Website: crate-barrel
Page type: stored-credit-cards
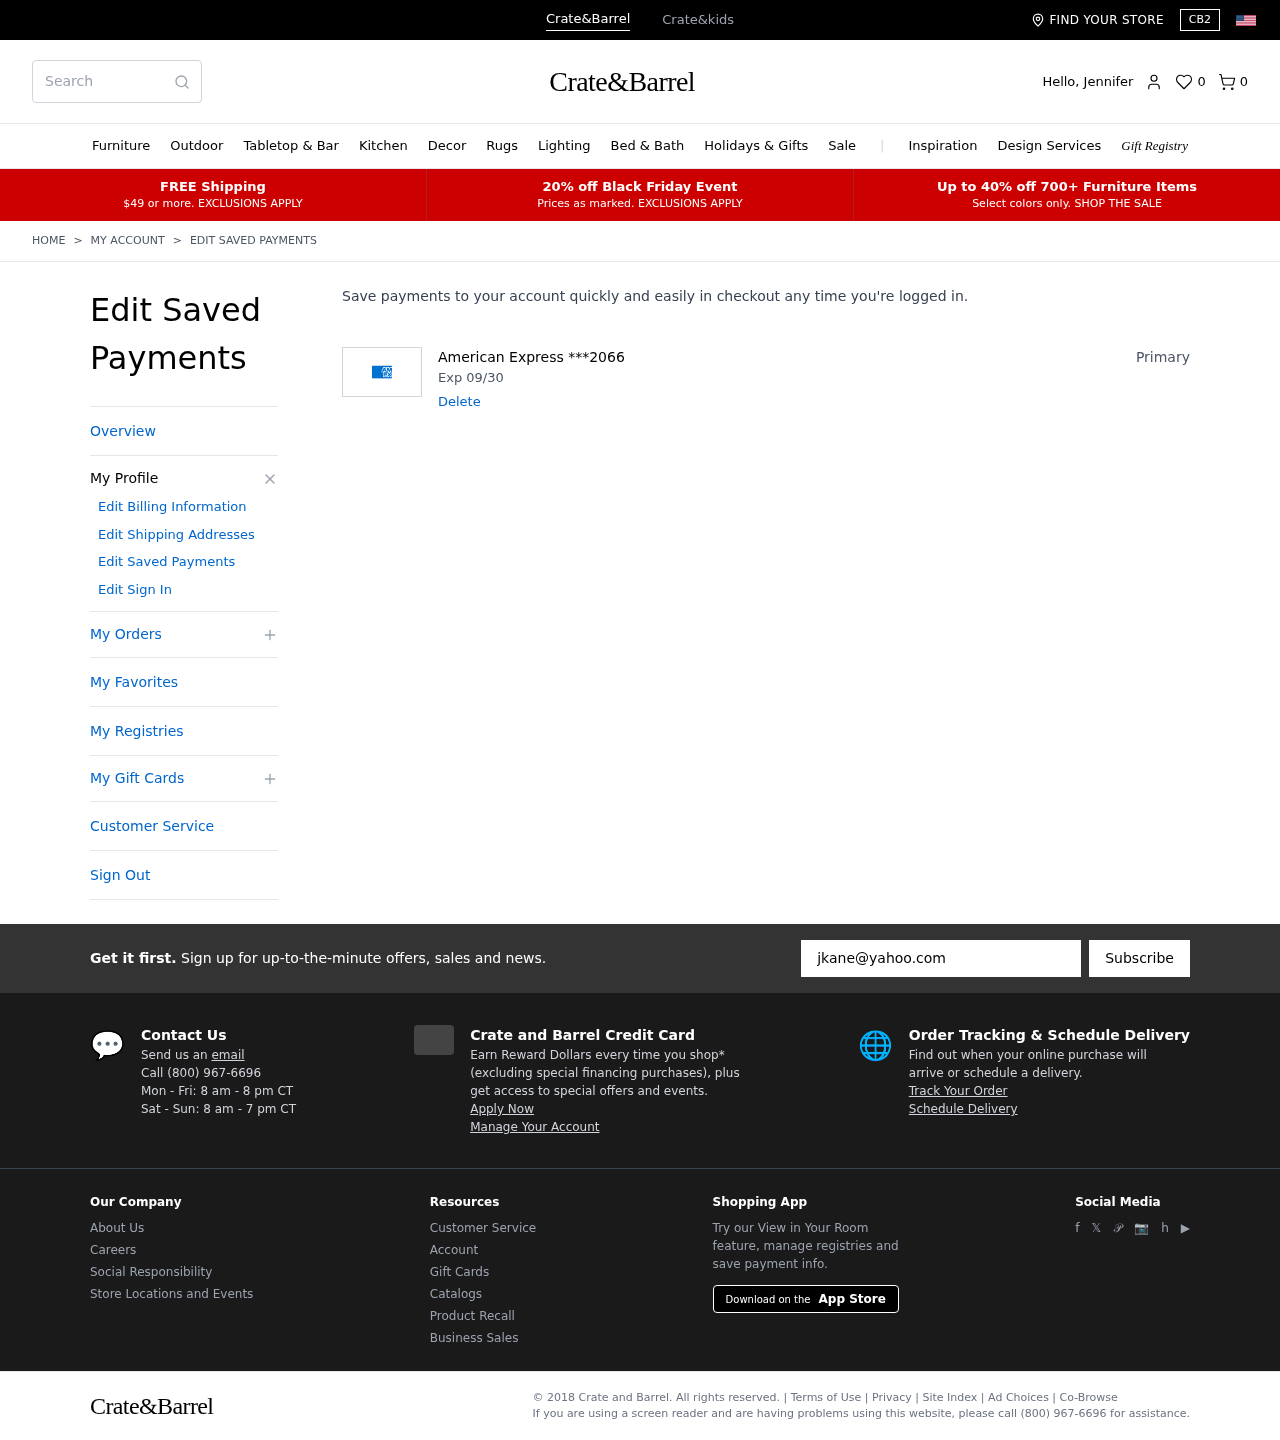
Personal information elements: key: PII_CARD_EXPIRY
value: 09/30
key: PII_CARD_LAST4
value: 2066
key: PII_CARD_TYPE
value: American Express
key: PII_FIRSTNAME
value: Jennifer
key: PII_EMAIL
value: jkane@yahoo.com
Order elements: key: ORDER_NUM_ITEMS
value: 0
Search elements: key: HEADER_SEARCH
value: Search
Other elements: key: FAVORITES_COUNT
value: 0